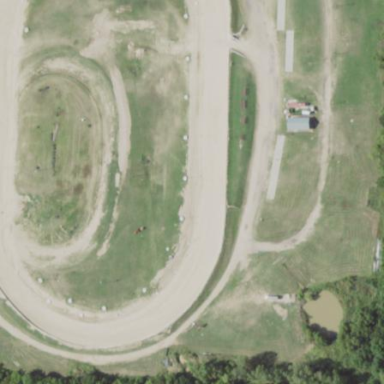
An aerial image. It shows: Unpaved raceway designed for motor sports.